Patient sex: M
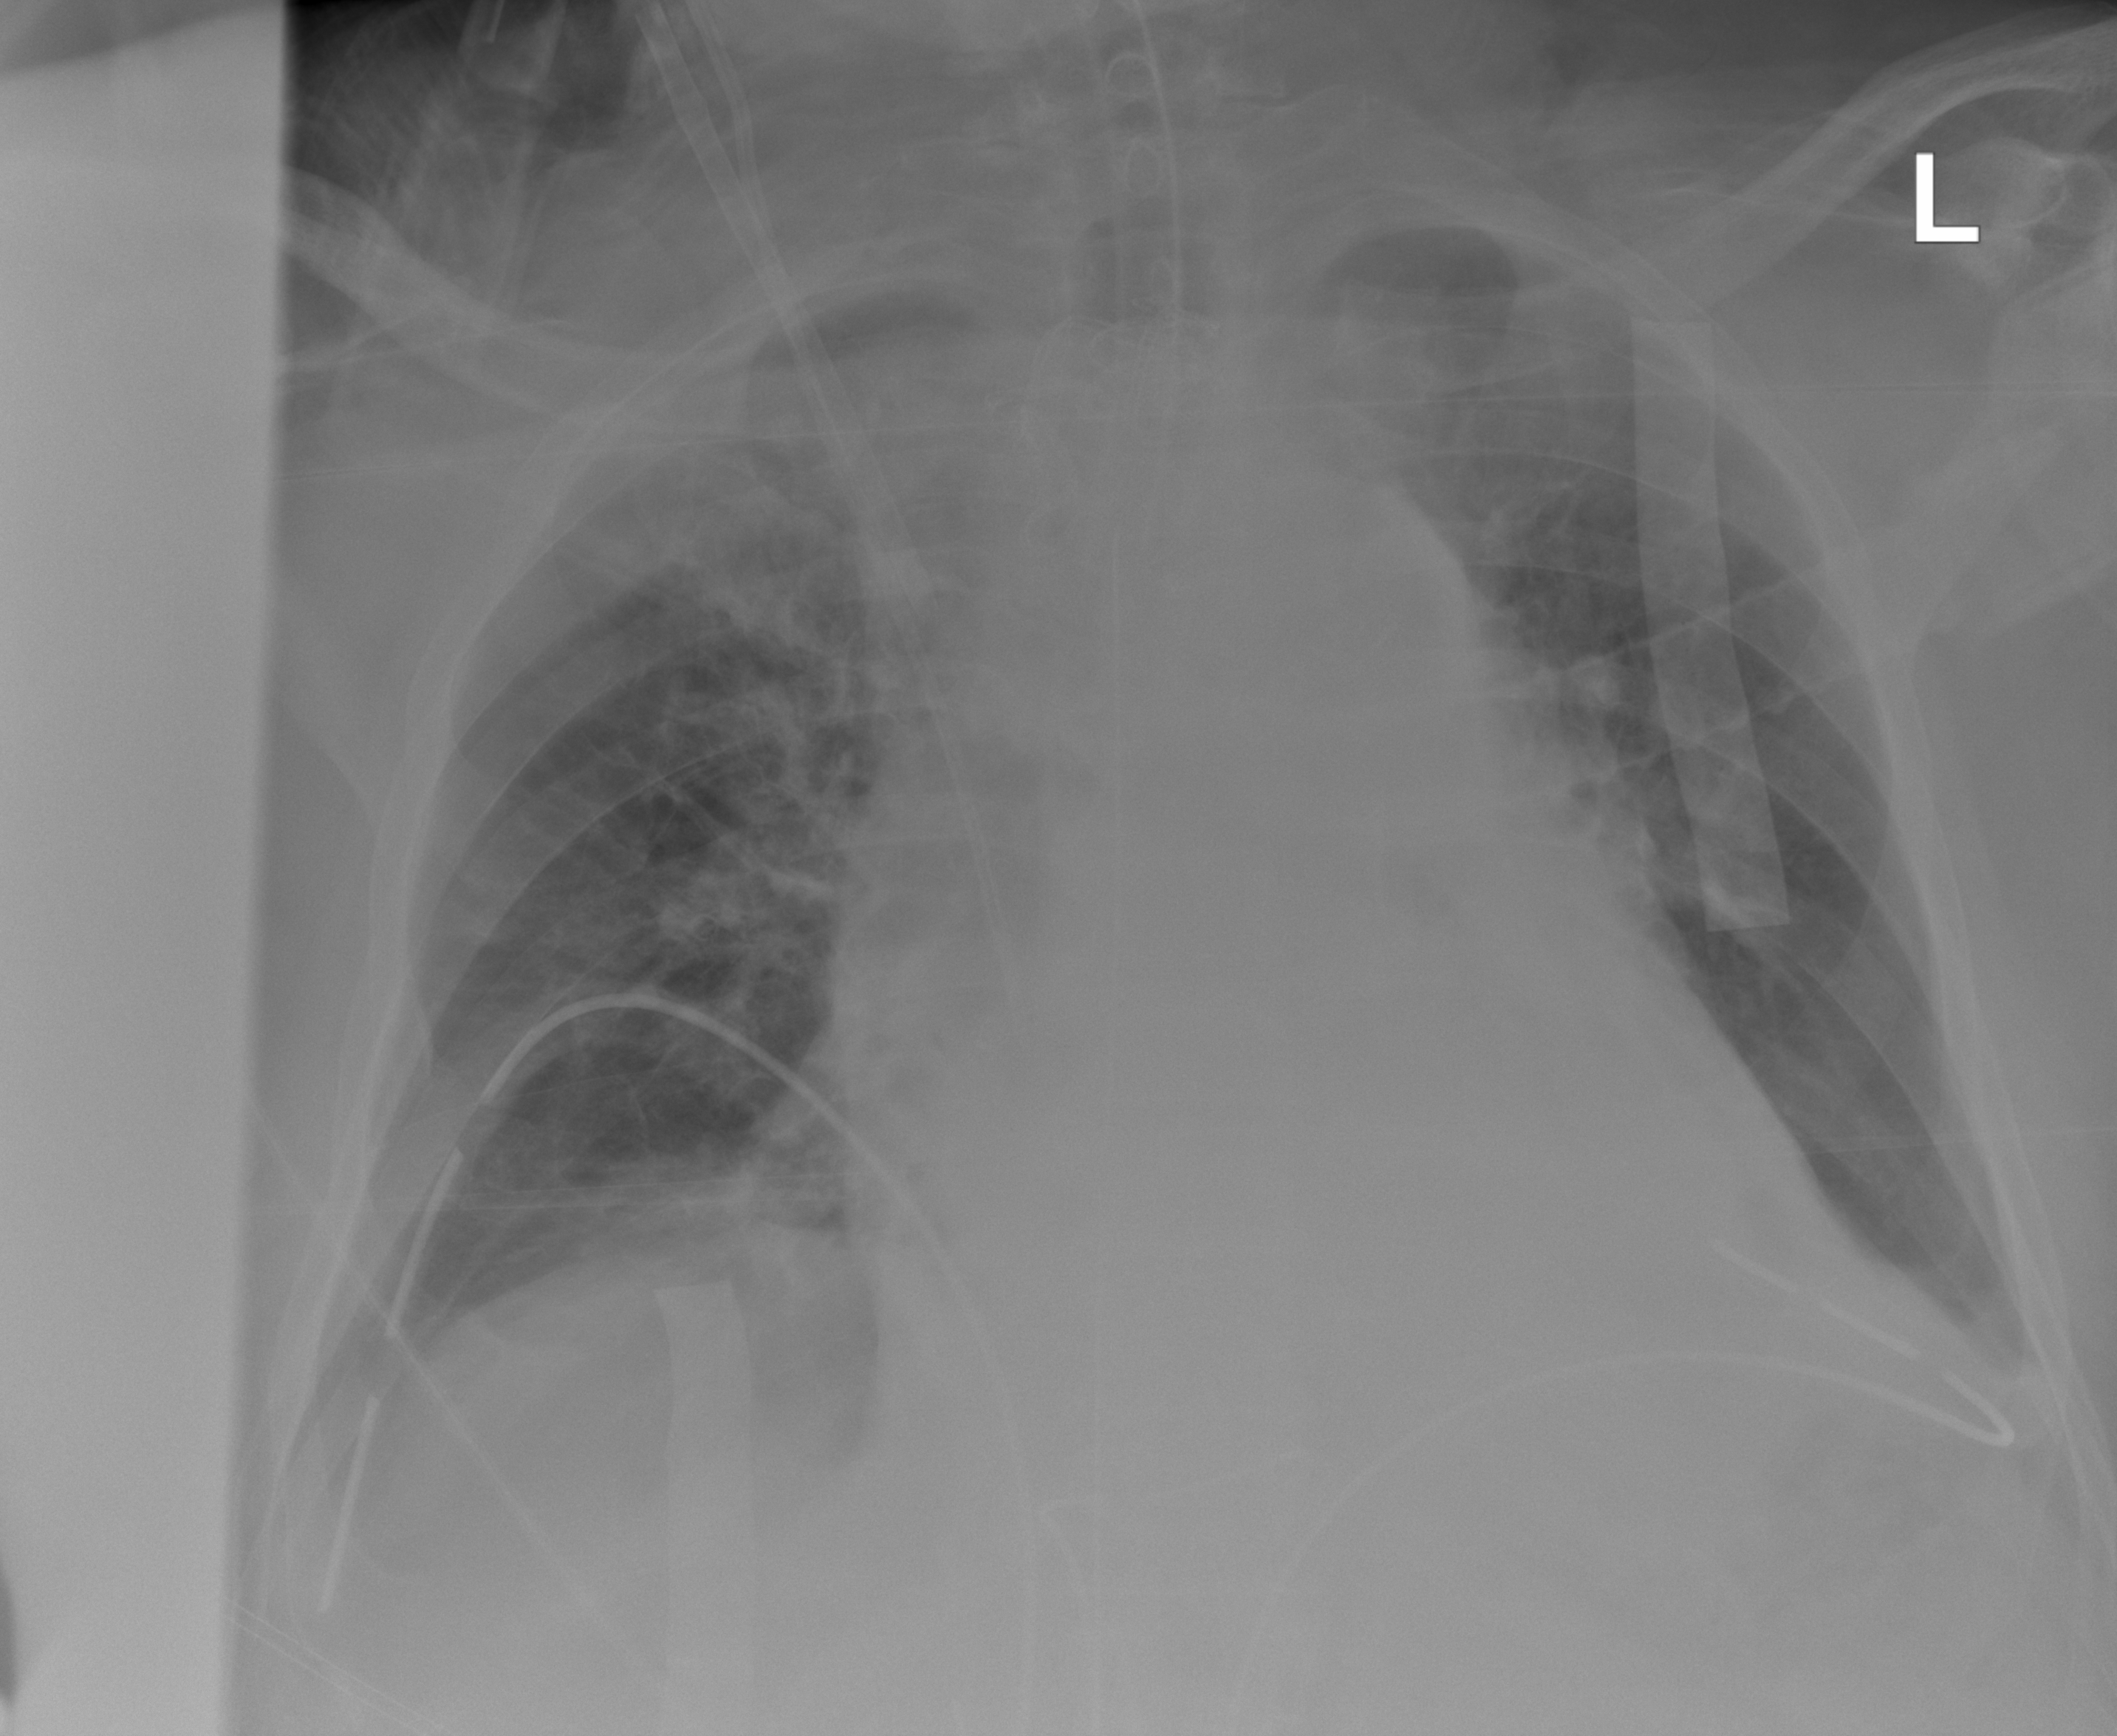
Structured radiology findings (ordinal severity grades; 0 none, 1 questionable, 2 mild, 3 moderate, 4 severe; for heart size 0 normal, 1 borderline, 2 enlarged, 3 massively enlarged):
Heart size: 2
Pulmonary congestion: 0
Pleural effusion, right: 2
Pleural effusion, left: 2
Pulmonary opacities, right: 2
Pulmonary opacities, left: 0
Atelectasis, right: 2
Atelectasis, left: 2